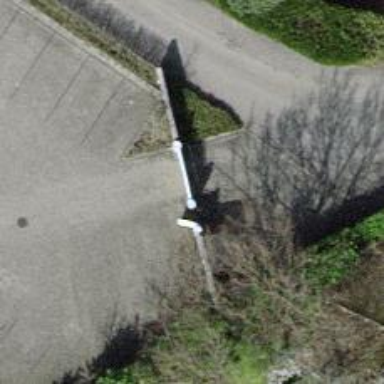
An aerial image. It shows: Gate.